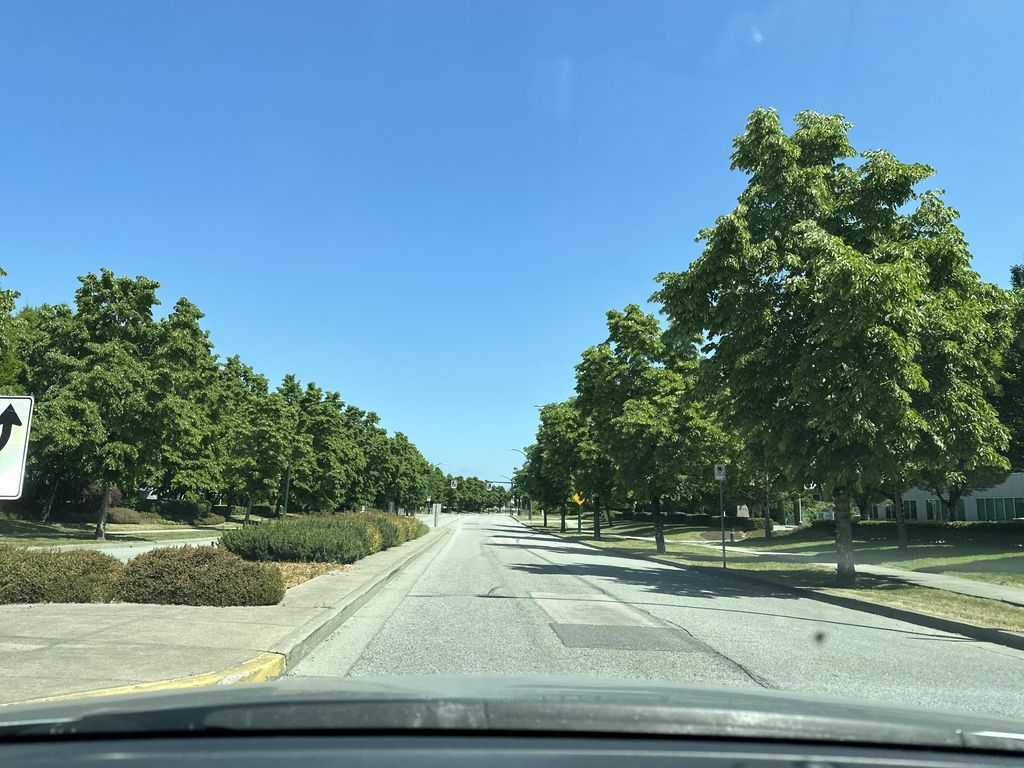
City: vancouver